Question: I can't seem to remove the animation from the 'strokeEnd' property of my CAShapeLayer.
The documentation says the property is 'animatable' but not that is animated by default and I can't pinpoint the problem. Any suggestions where to look?
Here's my code:
'''
class ViewController: UIViewController {
let circle = CAShapeLayer()
override func viewDidLoad() {
super.viewDidLoad()
// Circle
circle.fillColor = UIColor.clearColor().CGColor
circle.strokeColor = UIColor.blackColor().CGColor
circle.lineWidth = 10
circle.strokeEnd = 0
circle.lineJoin = kCALineJoinRound
circle.path = UIBezierPath(ovalInRect: CGRectMake(60, 140, 200, 200)).CGPath
circle.actions = ["strokeEnd" : NSNull()]
// Show Button
let showButton = UIButton(frame: CGRectMake(40, 40, 240, 40))
showButton.addTarget(self, action: "showButton", forControlEvents: UIControlEvents.TouchUpInside)
showButton.setTitle("Show circle", forState: UIControlState.Normal)
showButton.backgroundColor = UIColor.greenColor()
// Add to view
self.view.layer.insertSublayer(circle, atIndex: 1)
self.view.addSubview(showButton)
}
func showButton() {
circle.strokeEnd = 1
}
}
'''

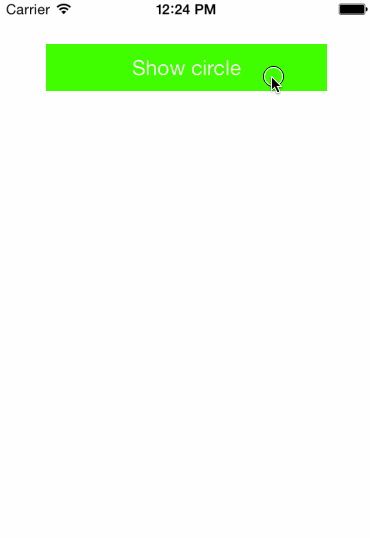
Answer: The approach you describe of setting the layer's strokeEnd action to NSNull works but it's a bit of a sledgehammer. When you do that you kill implicit animation of the strokeEnd property of your layer forever.
If that's what you want, that's ok. However, I tend to prefer using the second approach that David Ronnqvist lists in <URL>:
Making your layer change inside a CATransaction begin/commit block. Here is the code for that from David's answer (which is excellent, as his posts always are).
'''
[CATransaction begin];
[CATransaction setDisableActions:YES];
// change your property here
yourShapeLayer.strokeEnd = 0.7;
[CATransaction commit]; // animations are disabled until here...
'''
That code is in Objective-C. Translating it to Swift isn't too bad:
'''
CATransaction.begin()
CATransaction.setDisableActions(true)
yourShapeLayer.strokeEnd = 0.7
CATransaction.commit()
'''